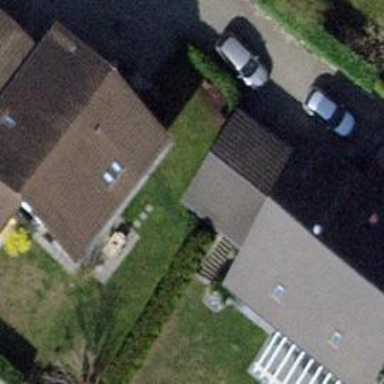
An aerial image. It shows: Garage building.